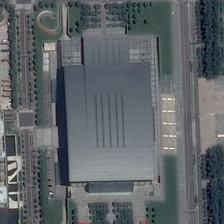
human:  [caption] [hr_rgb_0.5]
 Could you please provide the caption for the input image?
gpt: many green trees are around a gray black rectangle building .

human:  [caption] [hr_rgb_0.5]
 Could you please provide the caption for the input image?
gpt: many green trees are around a gray black rectangle building .

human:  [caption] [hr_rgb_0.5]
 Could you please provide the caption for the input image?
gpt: many green trees are around a gray black rectangle building .

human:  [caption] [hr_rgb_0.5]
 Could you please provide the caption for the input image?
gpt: many green trees are around a gray black rectangle building .

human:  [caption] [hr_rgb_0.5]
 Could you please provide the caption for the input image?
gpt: many green trees are around a gray black rectangle building .